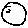
Label: moon